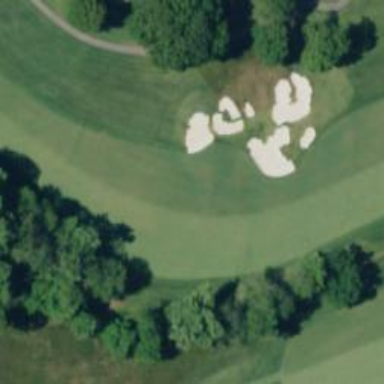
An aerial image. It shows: View of golf hole.